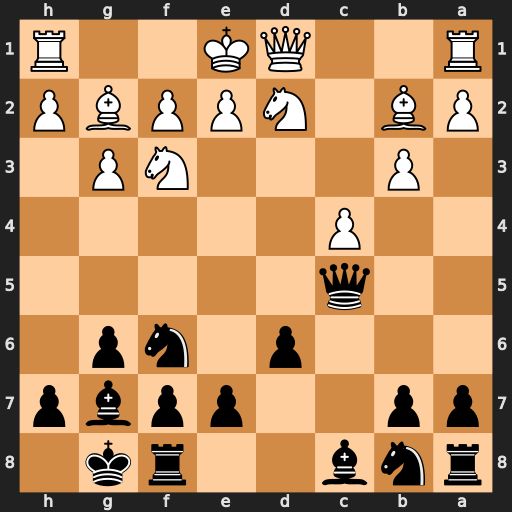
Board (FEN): rnb2rk1/pp2ppbp/3p1np1/2q5/2P5/1P3NP1/PB1NPPBP/R2QK2R
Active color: b
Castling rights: KQ
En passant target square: -
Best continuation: Ng4 Bd4 Bxd4